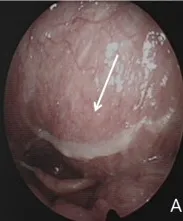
Laryngoscopic examination shows a protruding parapharynx mass (white arrow).
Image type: endoscopy (gi_endoscopy)